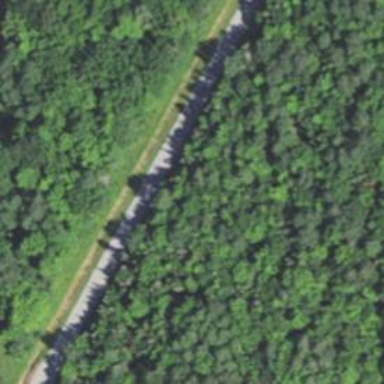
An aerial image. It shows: Unclassified road.